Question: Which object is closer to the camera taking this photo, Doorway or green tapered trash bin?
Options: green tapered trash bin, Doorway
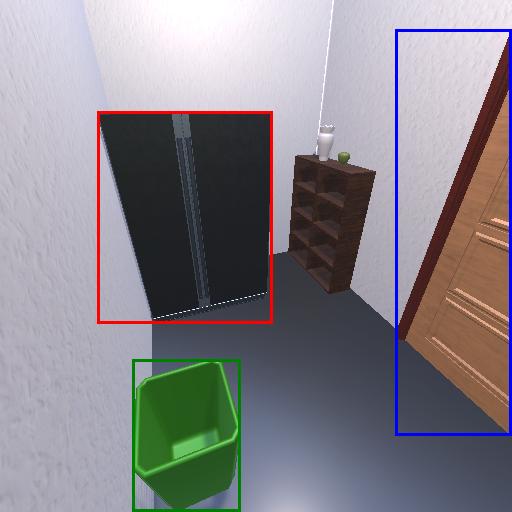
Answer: green tapered trash bin